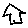
Label: house